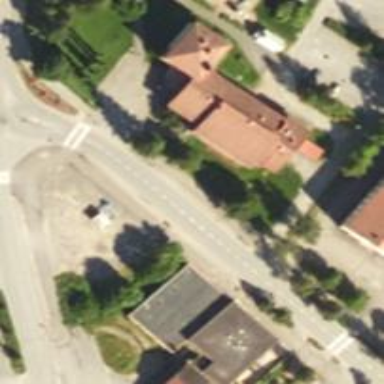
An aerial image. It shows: Public building.